Aerial crown-view tile of a tropical tree (Barro Colorado Island, Panama), acquired 20240611:
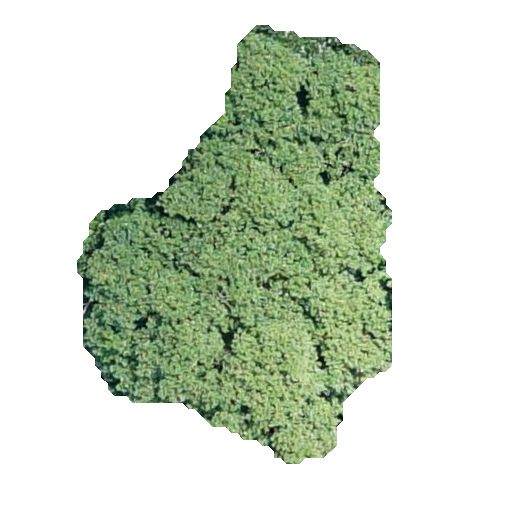
Species: Hieronyma alchorneoides
GBIF accepted scientific name: Hieronyma alchorneoides
Crown area: 144.049 m²